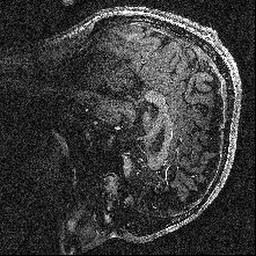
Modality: T1w
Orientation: sagittal
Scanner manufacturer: siemens
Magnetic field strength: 6.98 T
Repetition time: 3.58 s
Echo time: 0.00241 s